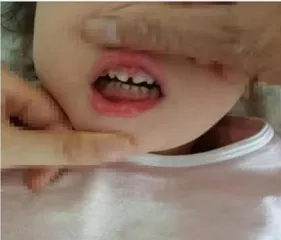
Widely spaced front teeth.
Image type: medical_photograph (oral_photograph)